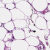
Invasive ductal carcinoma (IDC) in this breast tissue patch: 0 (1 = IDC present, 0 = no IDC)